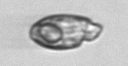
Label: Katodinium_or_Torodinium